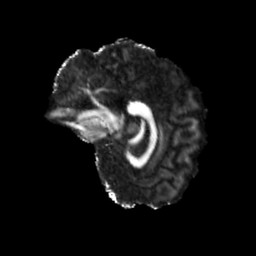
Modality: FA
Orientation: sagittal
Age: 62
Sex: female
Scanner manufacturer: siemens
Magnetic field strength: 3 T
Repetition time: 3.23 s
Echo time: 0.0892 s